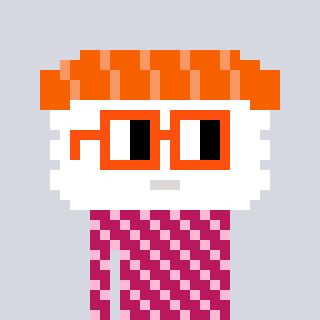
a pixel art character with square orange glasses, a nigiri-shaped head and a darkpink-colored body on a cool background